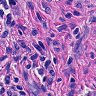
Metastatic tissue present: yes